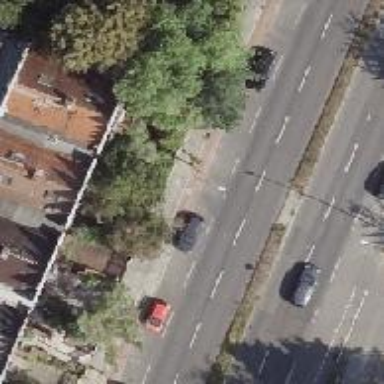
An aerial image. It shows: Unmarked footway crossing with traffic island.